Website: lowes
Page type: billing-address
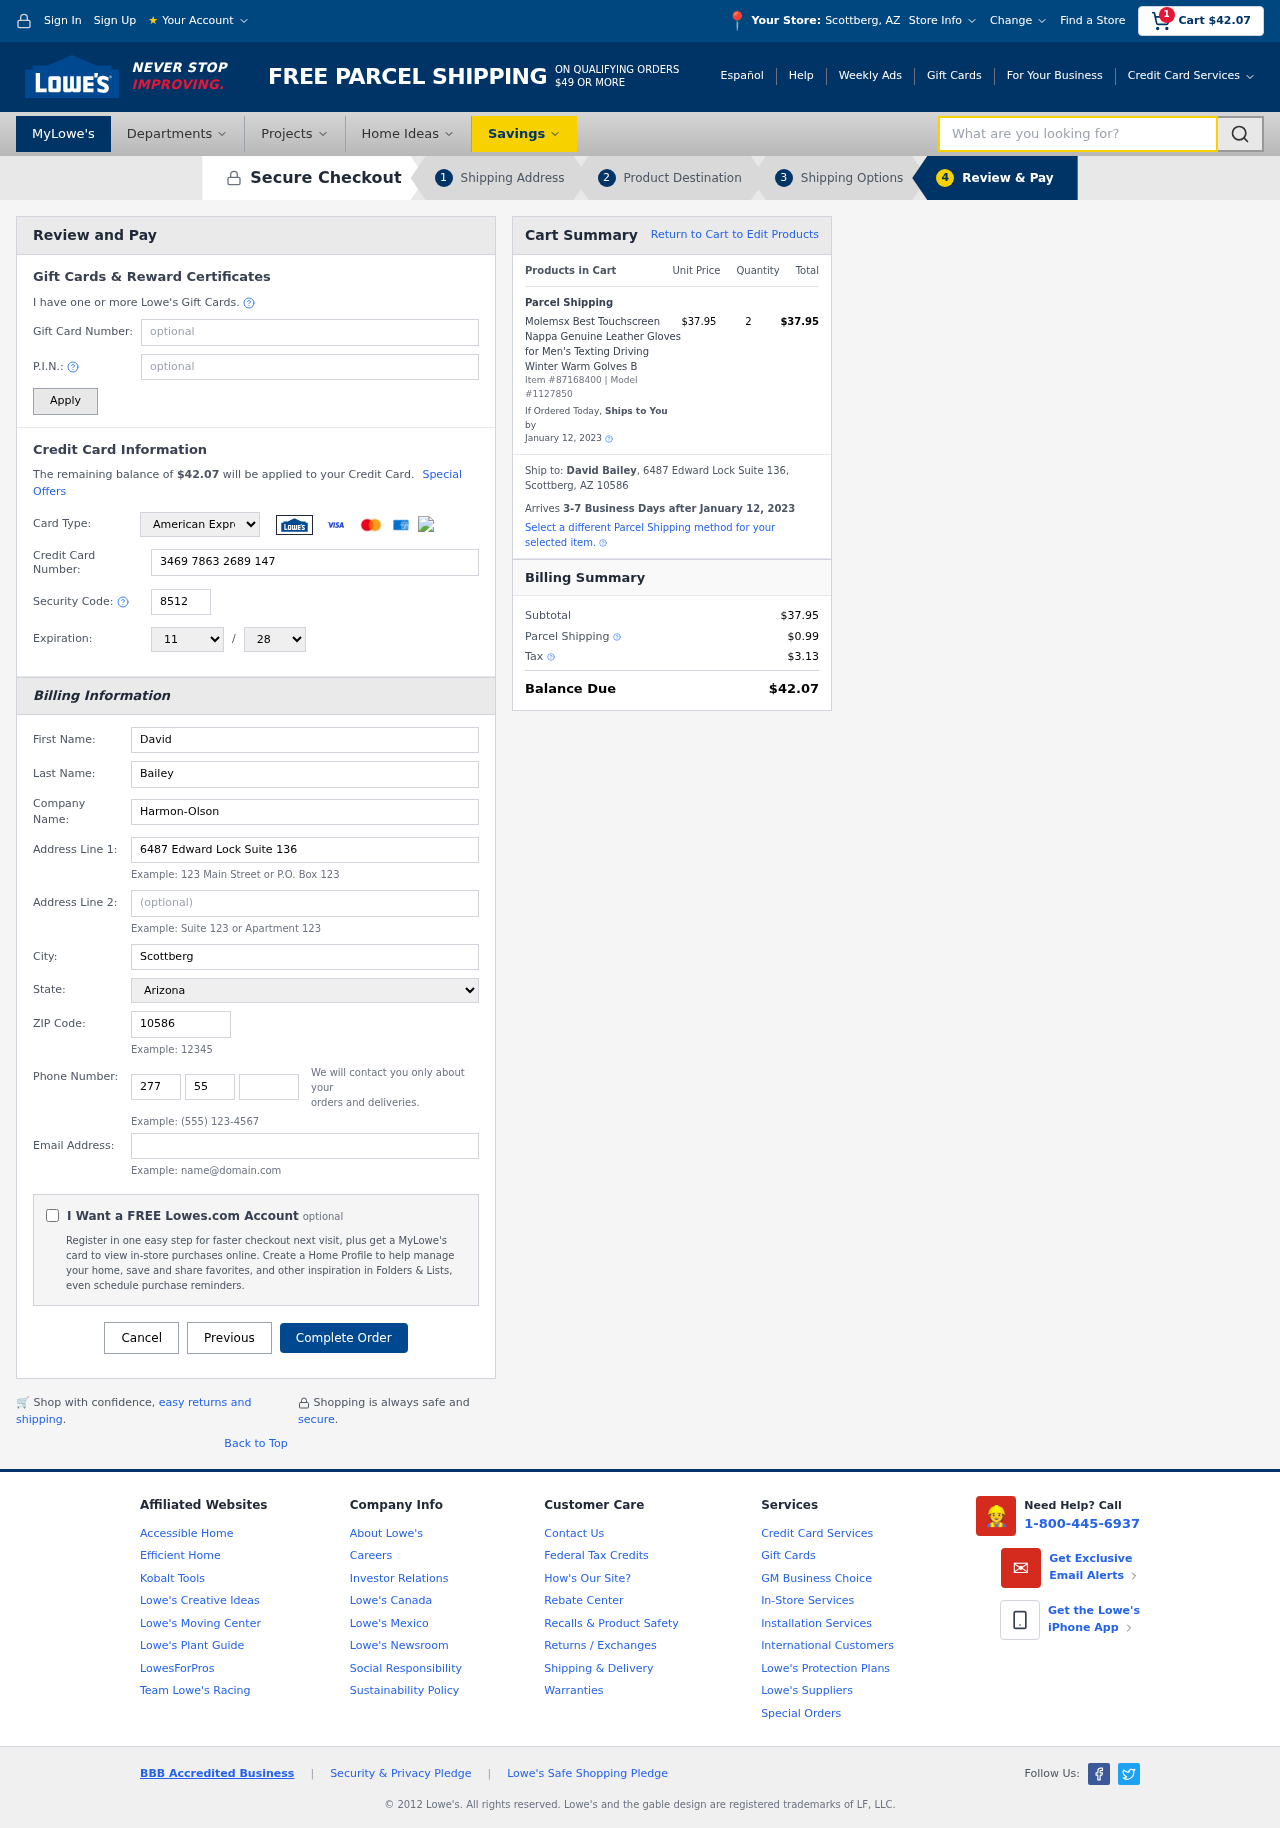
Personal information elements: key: PII_CARD_CVV
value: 8512
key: PII_CARD_EXPIRY_MONTH
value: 11
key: PII_CARD_EXPIRY_YEAR
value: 28
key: PII_CARD_NUMBER
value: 3469 7863 2689 147
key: PII_CARD_TYPE
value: American Express
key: PII_CITY
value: Scottberg
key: PII_CITY_STATE
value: Scottberg, AZ
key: PII_COMPANY
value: Harmon-Olson
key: PII_EMAIL
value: david.bailey@yahoo.com
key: PII_FIRSTNAME
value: David
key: PII_FULLNAME
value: David Bailey
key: PII_LASTNAME
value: Bailey
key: PII_PHONE_AREA
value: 277
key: PII_PHONE_PREFIX
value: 552
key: PII_PHONE_SUFFIX
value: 7506
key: PII_POSTCODE
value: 10586
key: PII_STATE
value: Arizona
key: PII_STREET
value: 6487 Edward Lock Suite 136
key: PII_CITY_STATE_ZIP
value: Scottberg, AZ 10586
Product elements: key: PRODUCT1_NAME
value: Molemsx Best Touchscreen Nappa Genuine Leather Gloves for Men's Texting Driving Winter Warm Golves B
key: PRODUCT1_PRICE
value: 37.95
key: PRODUCT1_QUANTITY
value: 2
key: PRODUCT_ITEM_NUMBER
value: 87168400
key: PRODUCT_MODEL_NUMBER
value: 1127850
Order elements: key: ORDER_SUBTOTAL
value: $42.07
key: ORDER_TOTAL
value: $42.07
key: ORDER_SHIPPING_DATE
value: January 12, 2023
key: ORDER_SUBTOTAL
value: $37.95
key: ORDER_DELIVERY_DATE
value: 3-7 Business Days after January 12, 2023
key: ORDER_SHIPPING_DATE2
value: January 12, 2023
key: ORDER_SUBTOTAL2
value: $37.95
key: ORDER_SHIPPING_COST
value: $0.99
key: ORDER_TAX
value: $3.13
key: ORDER_TOTAL2
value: $42.07
Search elements: key: HEADER_SEARCH
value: What are you looking for?